Question: I'm currently following a tutorial in a book, and it instructs to create a Java Web App with the Visual JavaServer Faces framework. The screenshot in the book shows both the JavaServer Faces framework the extra Visual JavaServer Faces framework. I can't seem to find the plugin / download in the netbeans plugin page, or when I google it. Has this feature been removed?
Also <URL> shows this screenshot:

Have both the frameworks been integrated into one? If so, how can I access this design screen?
Thanks
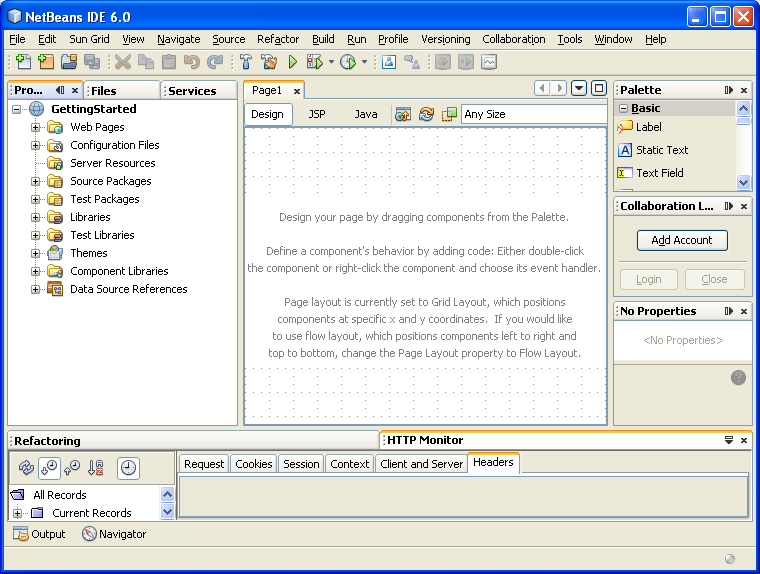
Answer: That's the UI editor of the already since ~3 years dead and abandoned <URL> was released. It turned out that the library generates non-standards compliant Javascript which broke in the newer and more standards-compliant browsers. It was a hard smack in Woodstock's face.
Since then, users were <URL>:
>
# VisualWebSupport
### Where can I find the Visual Web Pack with Visual Editor support for web page design?
Starting from NetBeans 6.8, the Visual Web module is no longer available. No further development is planned.
Another fact is, using visual editors with code generators is strongly discouraged in the professional development world. They were often used by starters only and it produces unmaintainable and unreuseable code to a high degree. On the other hand, it makes debugging and nailing down code-level problems harder for starters, because they don't understand any line of the generated code. It also unnecessarily gave JSF in general a negative imago.
If you're new to coding, don't drag'n'drop code, but just write code.
If you like to develop JSF on Netbeans, I recommend walking through the latest tutorials at <URL> for a Hello World and useful links.